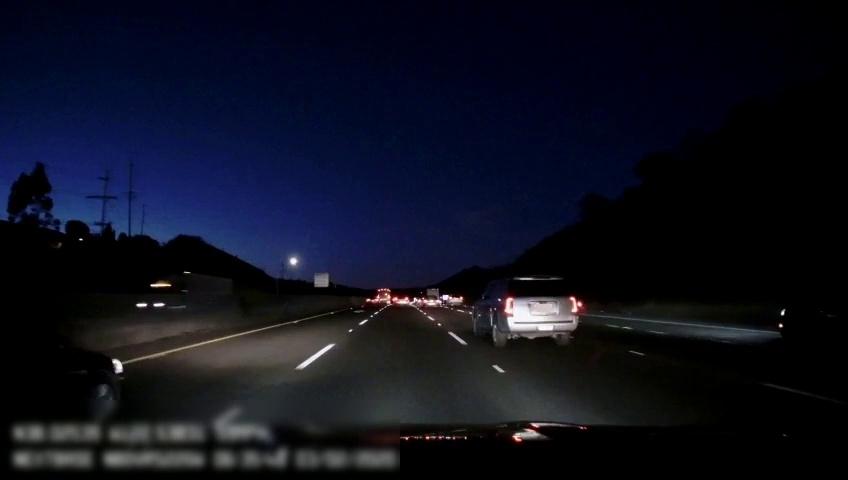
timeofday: Night
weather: Other
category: Drivable Space
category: Vehicles | Bus
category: Vehicles | Car
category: Vehicles | Car
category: Vehicles | SUV
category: Vehicles | Car
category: Vehicles | Car
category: Vehicles | SUV
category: Vehicles | Truck
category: Vehicles | Car
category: Lanes | Alternate Lane
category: Lanes | Current Lane
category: Lanes | Current Lane
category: Lanes | Alternate Lane
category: Lanes | Alternate Lane
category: Lanes | Alternate Lane
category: Traffic | Signs